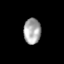
Tissue: skin
Cell type: Epithelial cells
Senescence score: 0.2389
Nuclear area (px): 429
Mean DAPI intensity: 169.238